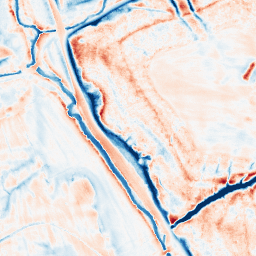
Category: classical
Decomposition family: gaussian_anisotropic
Decomposition parameters: sigma_x: 5
sigma_y: 5
Upsampling method: quintic
Upsampling parameters: scale: 4
Upsampling scale: 4